Modality: CBCT
Slice 43 of 96
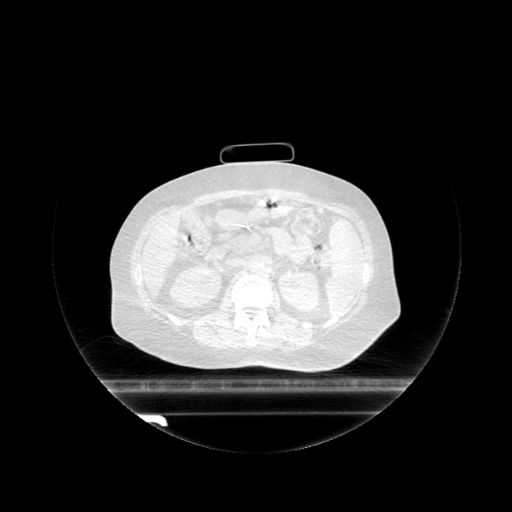